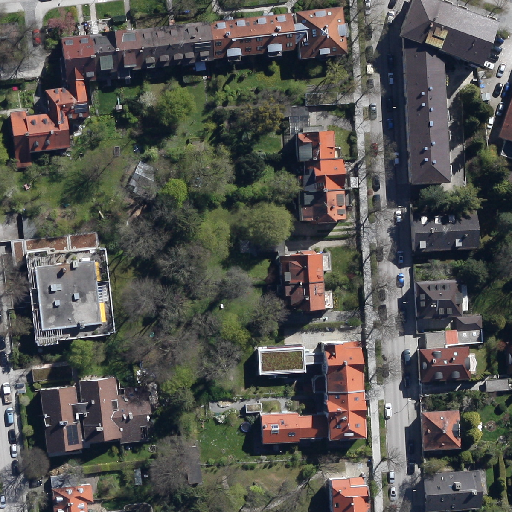
Referring expression: car in the parking area